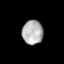
Tissue: lung
Cell type: Epithelial cells
Senescence score: 0.1809
Nuclear area (px): 493
Mean DAPI intensity: 176.231